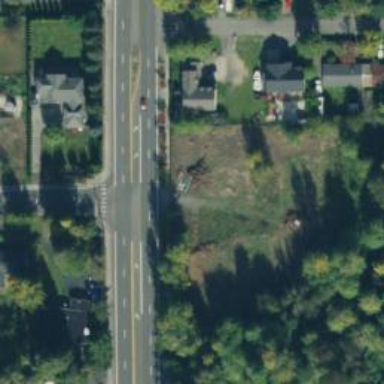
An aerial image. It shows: Secondary road with separate asphalt sidewalks.